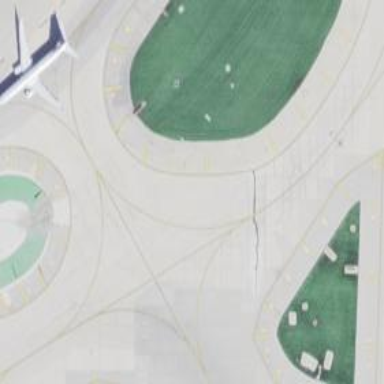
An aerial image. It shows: Image of taxiway at airport.